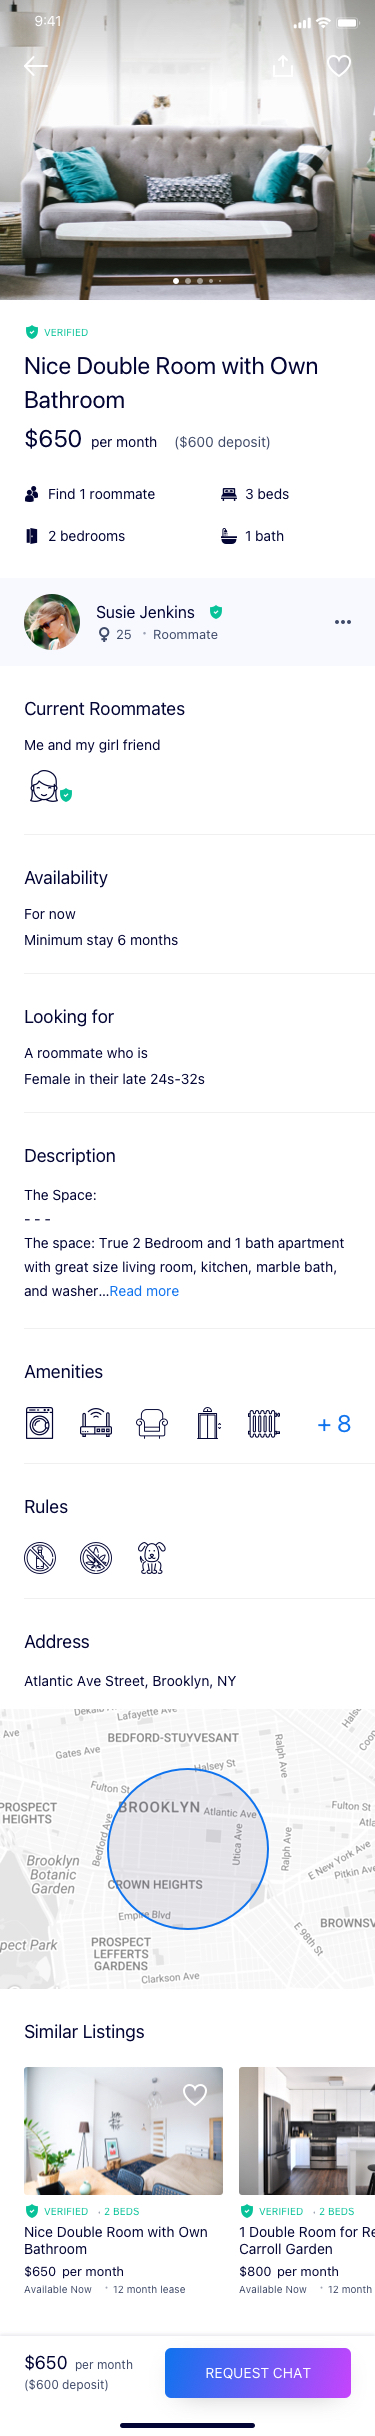
Text in this UI design:
Susie Jenkins
25
Roommate
·
Availability
For now
Minimum stay 6 months
Current Roommates
Me and my girl friend
Looking for
A roommate who is
Female in their late 24s-32s
Description
The Space:
- - -
The space: True 2 Bedroom and 1 bath apartment with great size living room, kitchen, marble bath, and washer…Read more
Amenities
+ 8
Address
Atlantic Ave Street, Brooklyn, NY
Rules
Similar Listings
Nice Double Room with Own Bathroom
$650
per month
12 month lease
Available Now
·
1 Double Room for Rent in Carroll Garden
$800
per month
12 month lease
Available Now
·
Find 1 roommate
2 bedrooms
1 bath
3 beds
Nice Double Room with Own Bathroom
($600 deposit)
per month
$650
($600 deposit)
per month
$650